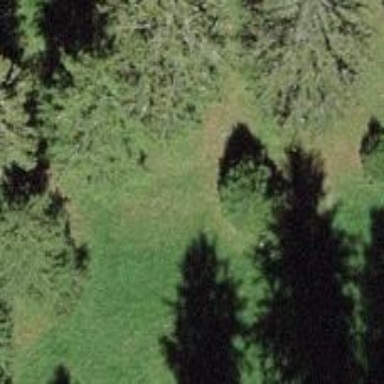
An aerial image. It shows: Beautiful tree in nature.